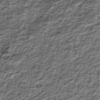
Label: not_dusty